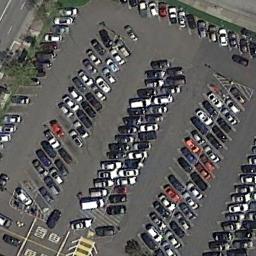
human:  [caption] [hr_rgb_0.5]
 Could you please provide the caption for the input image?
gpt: The parking lot is full of cars .

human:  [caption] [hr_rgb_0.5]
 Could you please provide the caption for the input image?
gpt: There are many cars in the parking lot .

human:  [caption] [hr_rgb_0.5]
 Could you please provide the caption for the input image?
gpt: The parking lot has lots of cars arranged neatly in lines .

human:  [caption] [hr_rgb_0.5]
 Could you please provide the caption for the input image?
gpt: Four rows of cars were parked in the open space in front of the building .

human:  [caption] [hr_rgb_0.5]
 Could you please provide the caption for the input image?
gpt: There are many cars on the parking lot .